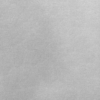
Label: dusty